Interaction volume radius: 10 \u00c5
Interaction volume height: 15 \u00c5
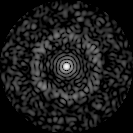
Disorder parameter: 0.8462